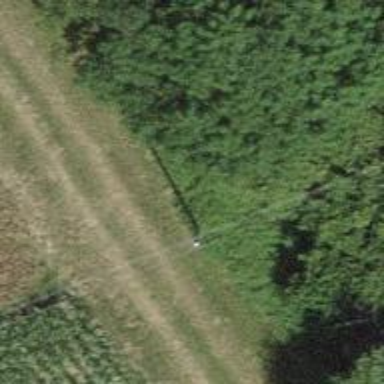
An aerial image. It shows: Power pole.